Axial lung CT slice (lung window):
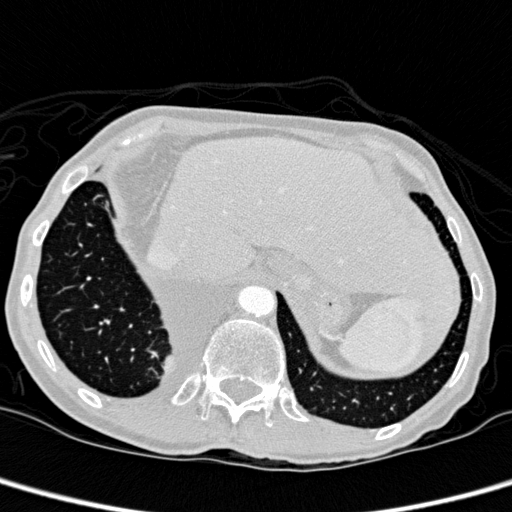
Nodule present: yes
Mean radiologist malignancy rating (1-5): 2.5